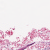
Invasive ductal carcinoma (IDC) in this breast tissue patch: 0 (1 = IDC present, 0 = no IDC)